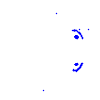
Particle: kaon